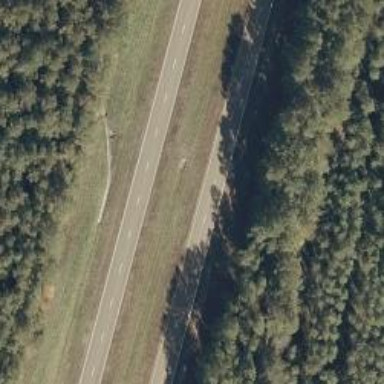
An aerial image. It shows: Trunk highway.